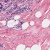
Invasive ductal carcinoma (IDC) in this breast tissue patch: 1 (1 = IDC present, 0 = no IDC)